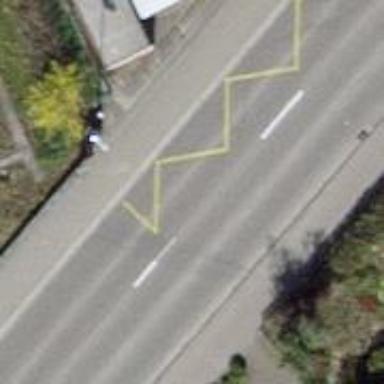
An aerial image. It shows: Bus stop equipped with public transport stop position.